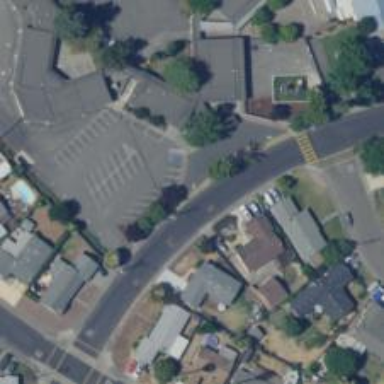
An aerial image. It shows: Marked crossing on footway.